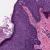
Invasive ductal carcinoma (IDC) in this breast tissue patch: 0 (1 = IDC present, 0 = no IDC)